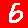
Digit: 6